Interaction volume radius: 5 \u00c5
Interaction volume height: 20 \u00c5
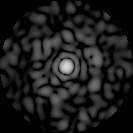
Disorder parameter: 0.8702